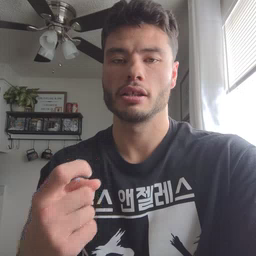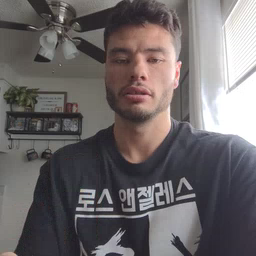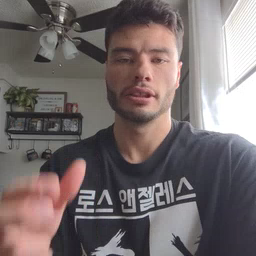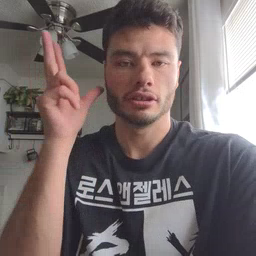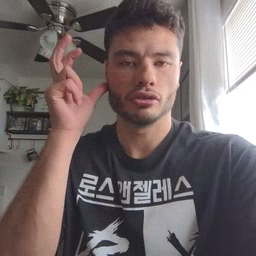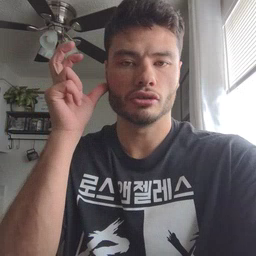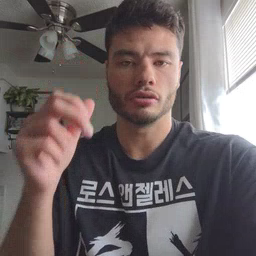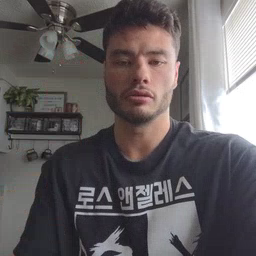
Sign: hear